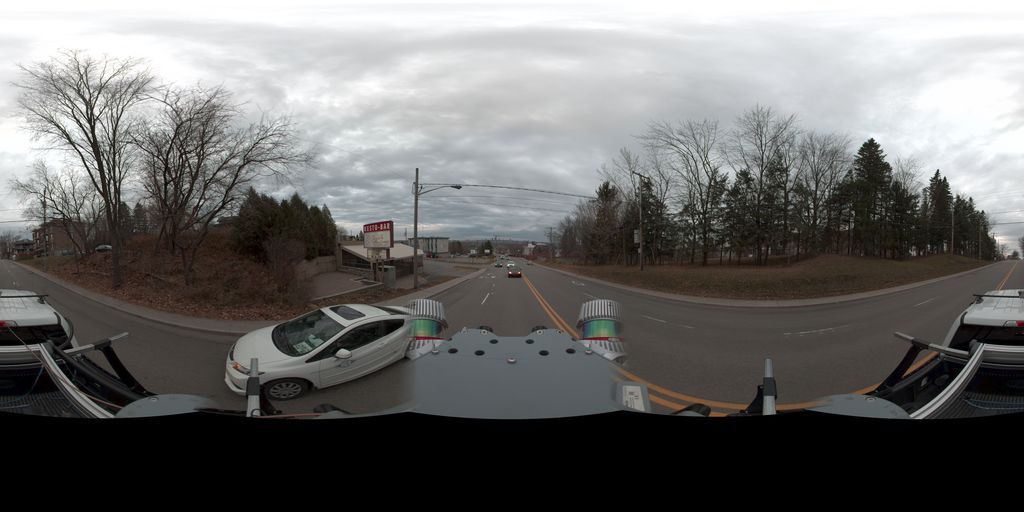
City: quebec_city